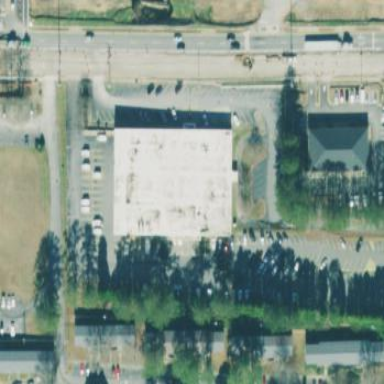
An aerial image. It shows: Building that serves as post office.